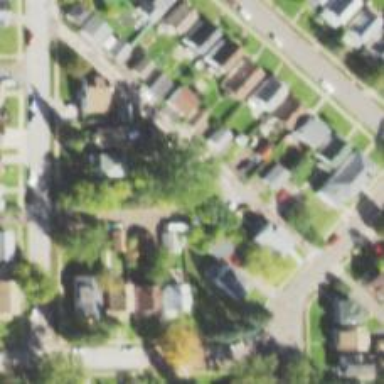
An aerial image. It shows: Alley classified as service road.